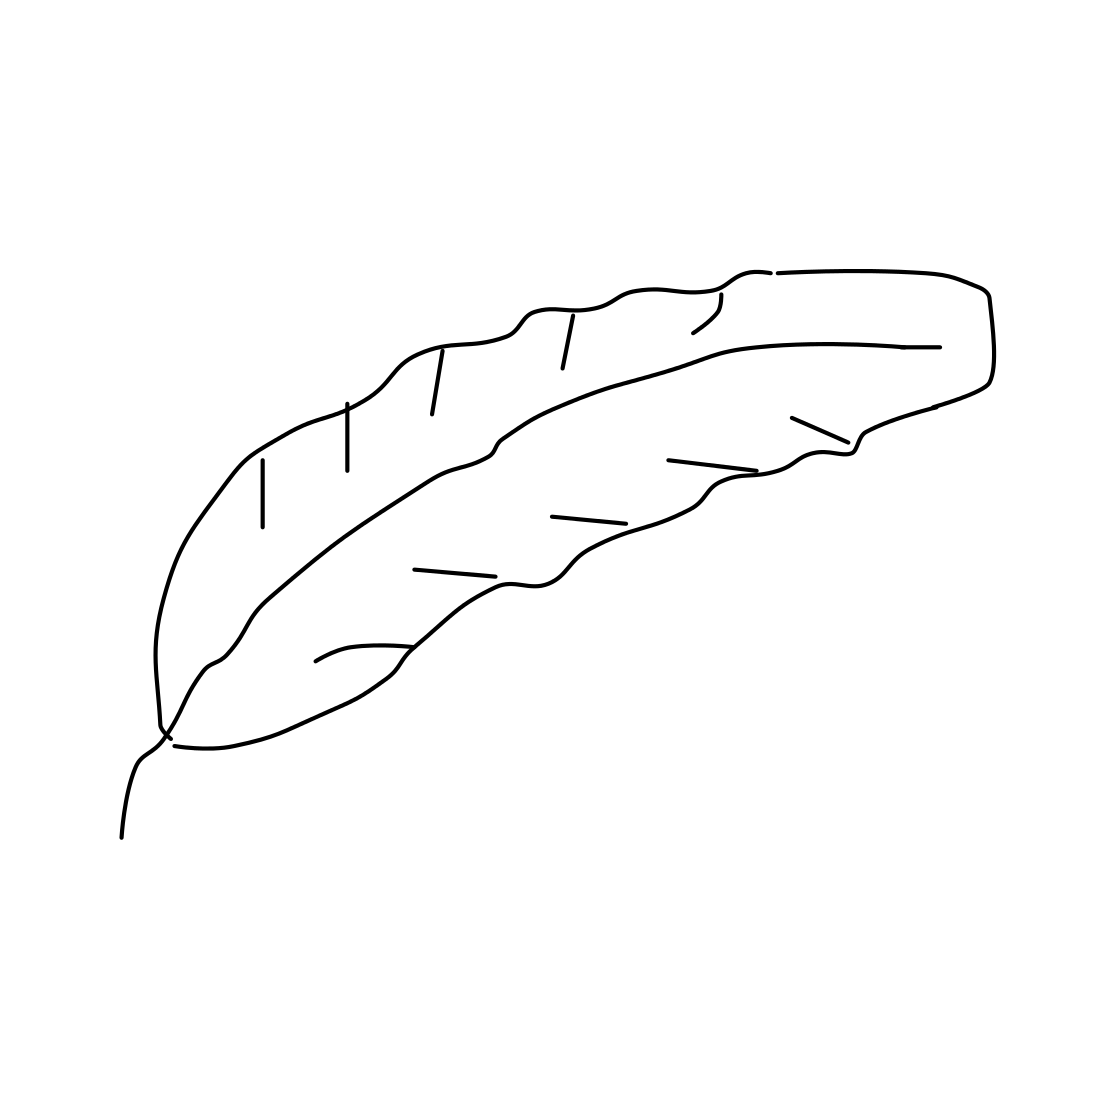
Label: feather